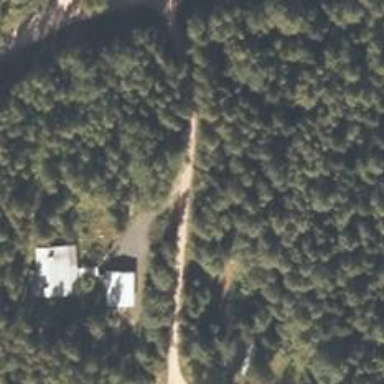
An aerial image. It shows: Driveway.